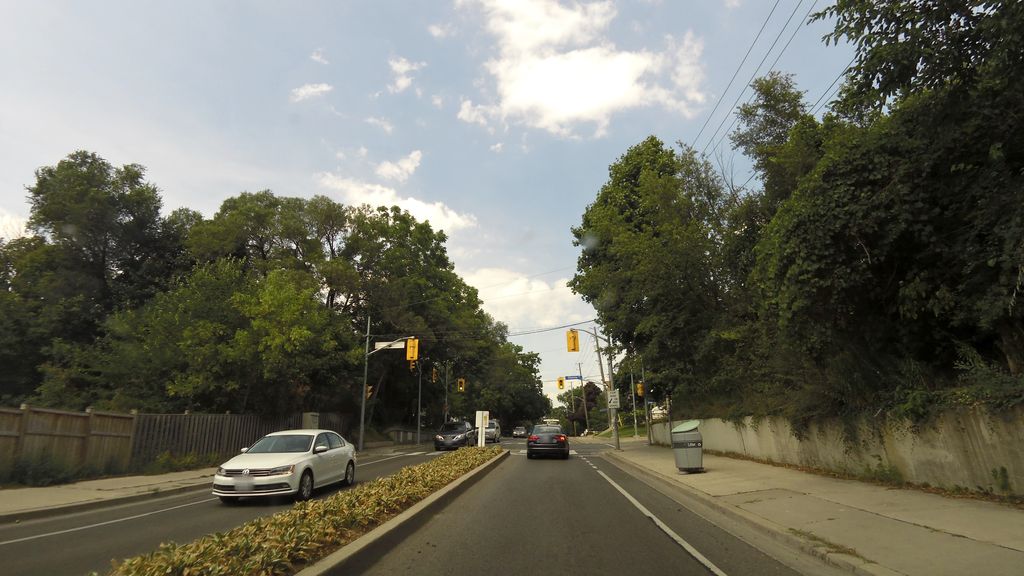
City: toronto